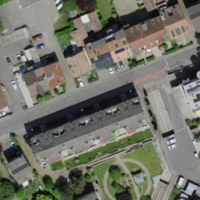
EUNIS habitat code: 54
Species observed at this site:
Cornu aspersum